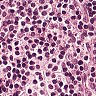
Metastatic tissue present: no